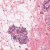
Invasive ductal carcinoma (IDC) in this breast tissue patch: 0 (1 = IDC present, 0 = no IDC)